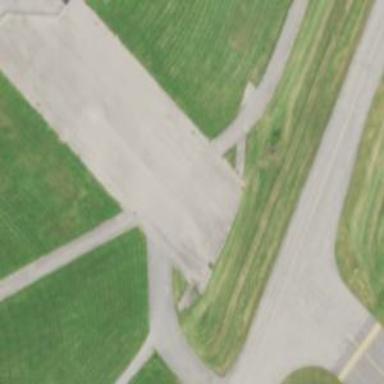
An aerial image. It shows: Service road that functions as historic airport taxiway.